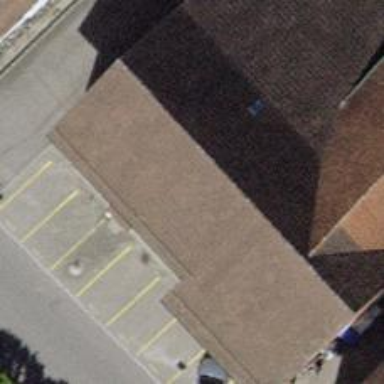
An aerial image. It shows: Post office.